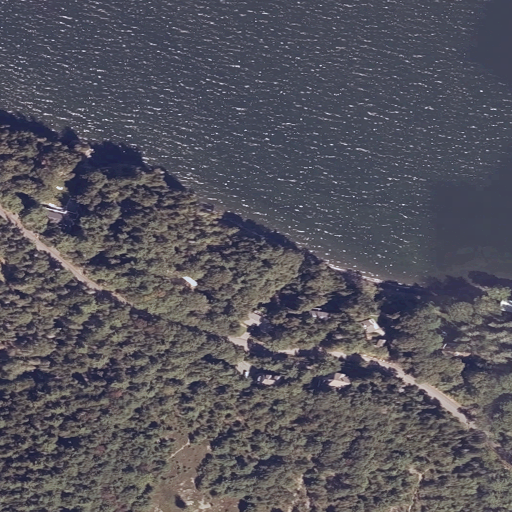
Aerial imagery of bar in Maine named The Ovens containing open water, mixed forest, evergreen forest, open development, low intensity development, and herbaceous wetlands